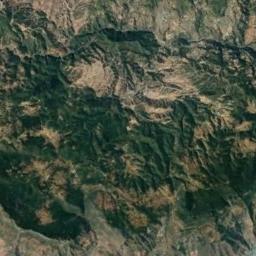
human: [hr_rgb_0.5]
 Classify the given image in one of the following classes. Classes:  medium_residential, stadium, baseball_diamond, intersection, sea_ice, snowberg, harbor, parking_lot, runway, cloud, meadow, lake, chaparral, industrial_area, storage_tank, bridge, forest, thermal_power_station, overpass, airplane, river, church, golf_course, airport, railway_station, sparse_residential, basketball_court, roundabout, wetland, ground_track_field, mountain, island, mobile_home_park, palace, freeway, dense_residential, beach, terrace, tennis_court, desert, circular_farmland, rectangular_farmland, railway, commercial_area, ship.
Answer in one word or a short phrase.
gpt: mountain